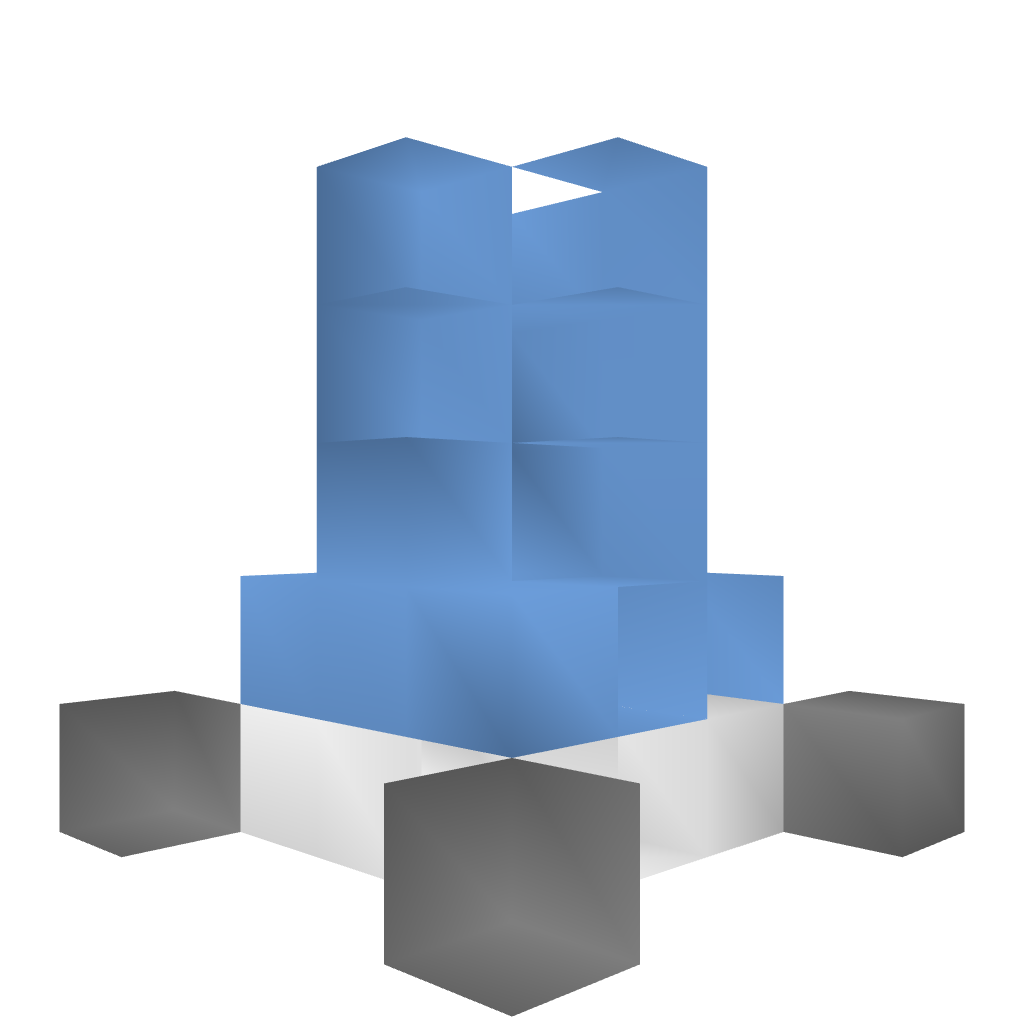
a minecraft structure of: Micro Fountain high quality